Question: I'm using <URL> in a rails 3 app, and everything is ok in development mode, but when I push to Heroku, Firefox fails to render the icons, and instead, I see this:

- - - <URL>
Added the following to the top of font-awesome.css.scss:**
'''
// font-awesome.css.scss
@font-face {
font-family: 'FontAwesome';
src: font-url("fontawesome-webfont.eot");
src: font-url("fontawesome-webfont.eot?#iefix") format("eot"),
font-url("fontawesome-webfont.woff") format("woff"),
font-url("fontawesome-webfont.ttf") format("truetype"),
font-url("fontawesome-webfont.svg#FontAwesome") format("svg");
font-weight: normal;
font-style: normal;
}
'''
Then I put this in application.rb:
'''
# application.rb
config.assets.paths << Rails.root.join("app", "assets", "fonts")
config.assets.precompile += %w( .svg .eot .woff .ttf )
'''
Finaly I placed all 4 font files in 'app/assets/fonts'.
I would really like to know what I'm doing wrong here.
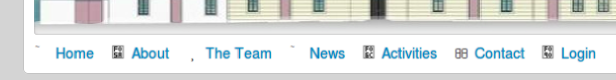
Answer: I fixed my problem.
From <URL>, I learned that:
> Firefox rejects all cross-site font requests unless some specific headers are set:[i.e. Access-Control-Allow-Origin]
And, from <URL>:
> Sadly, right now S3 doesn't allow you to specify the Access-Control-Allow-Origin header that your objects get served with
So you have a few options:
1. Serve the fonts from your app's public folder, not from S3
2. Serve the fonts from Rackspace, where you can set the headers
3. Embed the font in your as a Base64 string
I've gone with the first option since this is gonna be a low traffic site, but here's a nice write-up on how to <URL> whilst simultaneously serving all other assets from S3.
---
Amazon <URL> explains more.